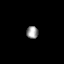
Tissue: prostate
Cell type: T cells
Senescence score: 0.7243
Nuclear area (px): 140
Mean DAPI intensity: 156